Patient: sex F, age 73
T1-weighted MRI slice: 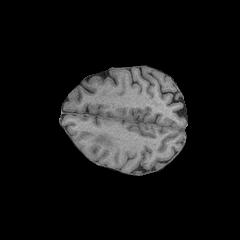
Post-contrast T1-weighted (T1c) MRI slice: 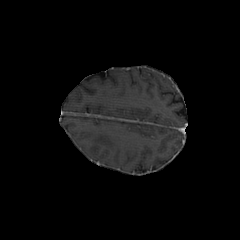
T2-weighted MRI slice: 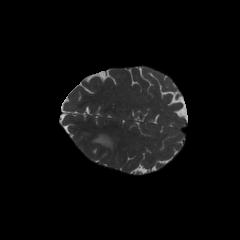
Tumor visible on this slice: yes
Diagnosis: Glioblastoma, IDH-wildtype
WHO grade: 4